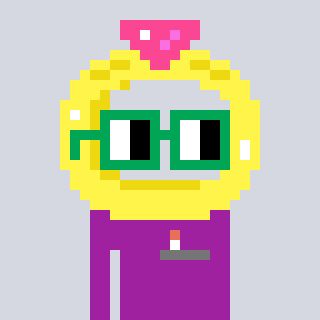
a pixel art character with square green glasses, a ring-shaped head and a magenta-colored body on a cool background